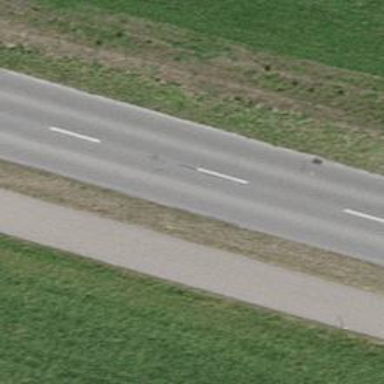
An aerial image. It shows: Tertiary road with asphalt surface and separate sidewalk.